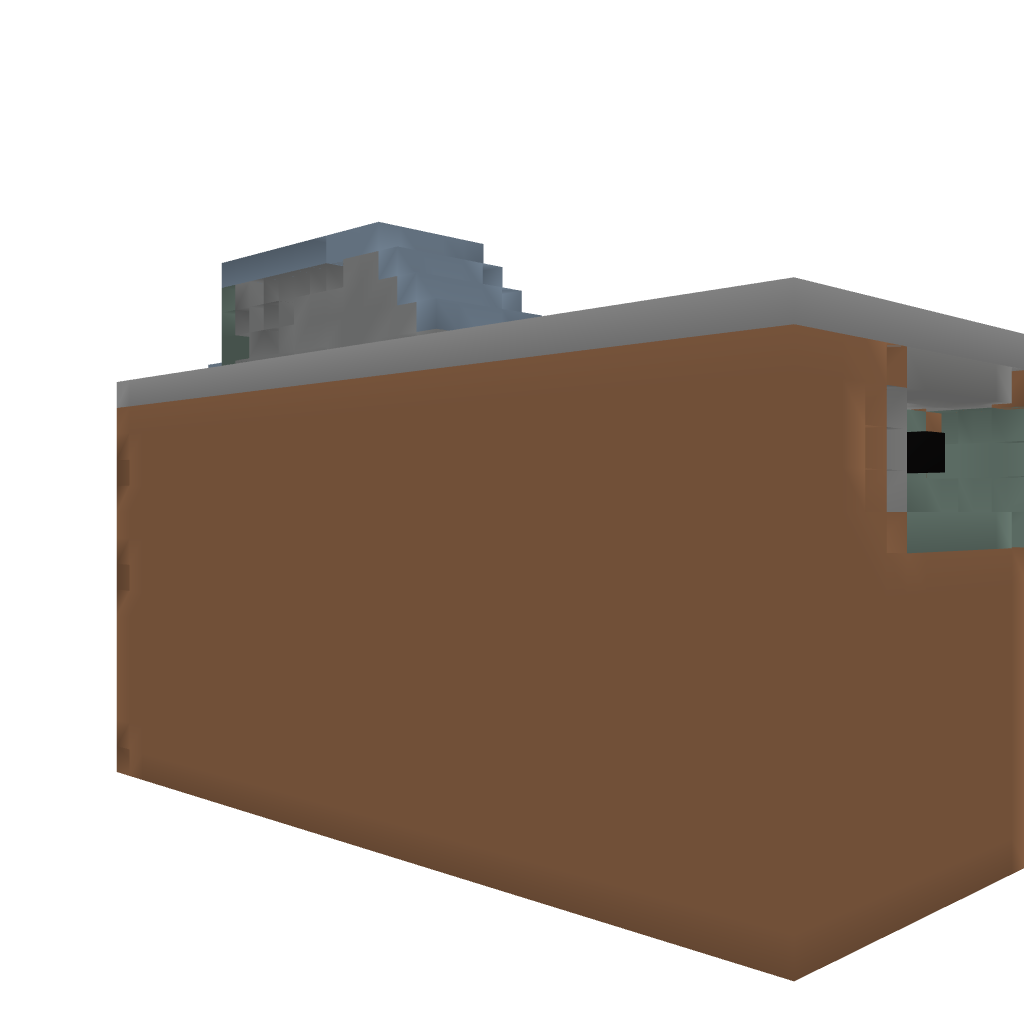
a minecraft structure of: Ruins Trap